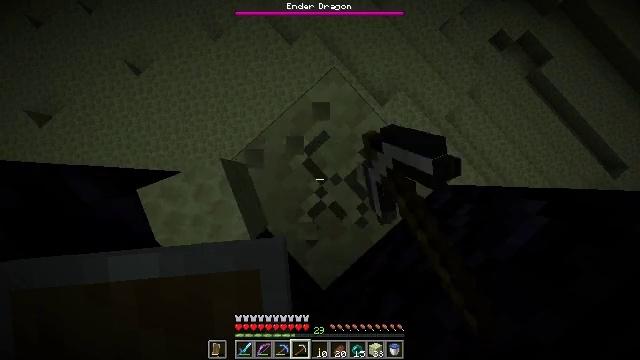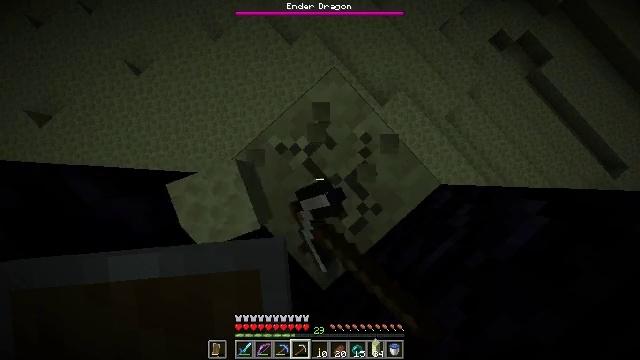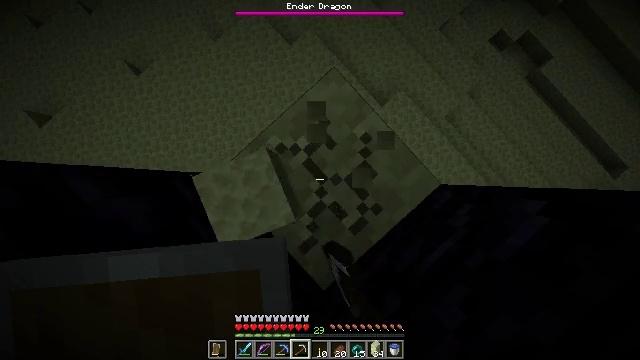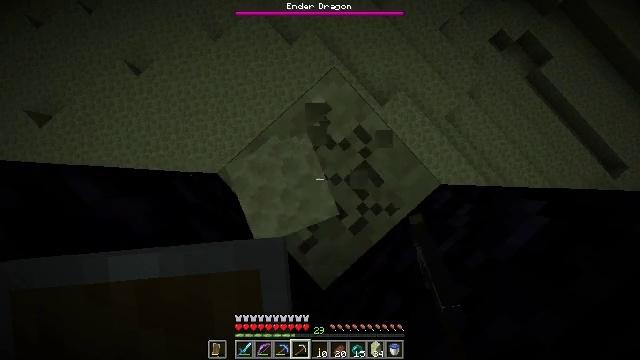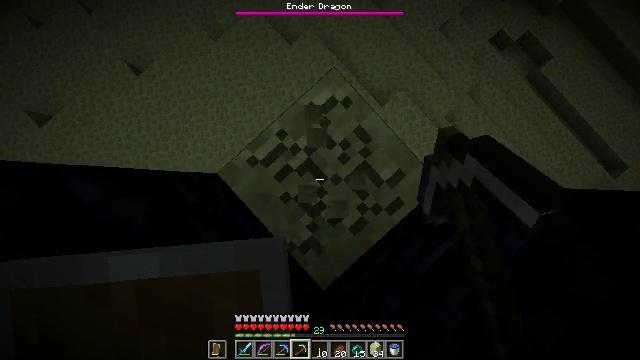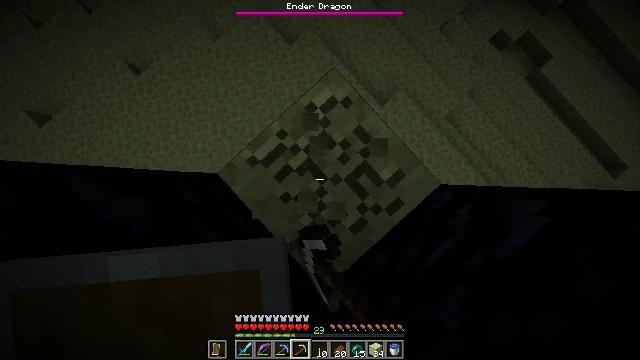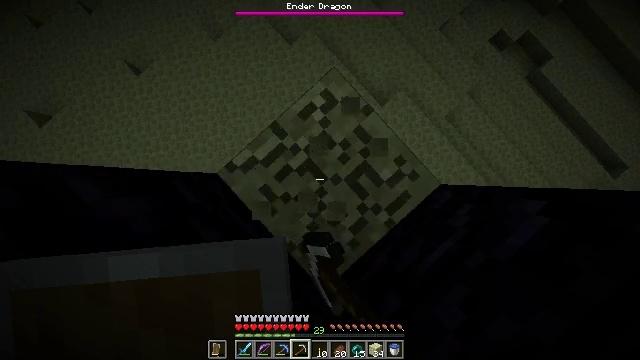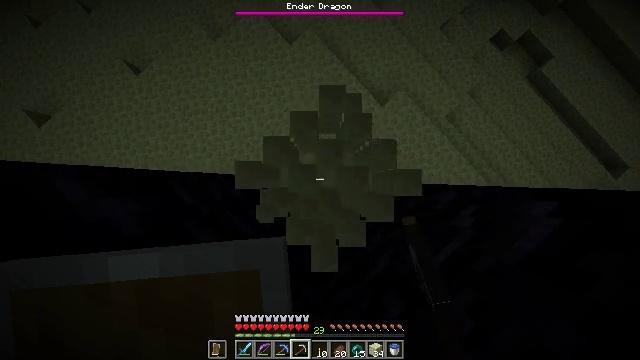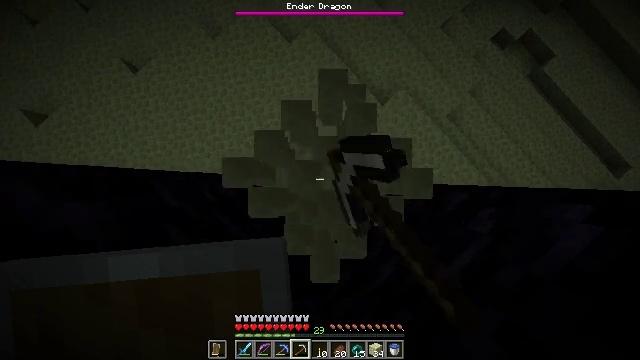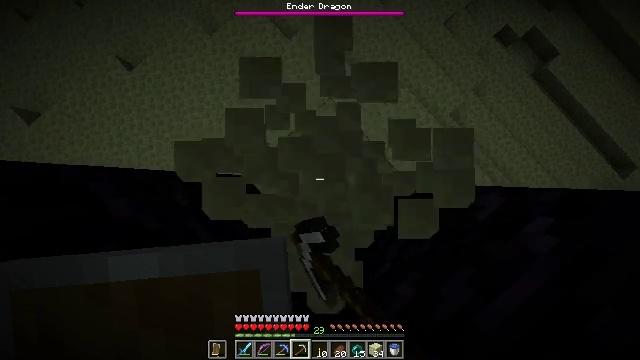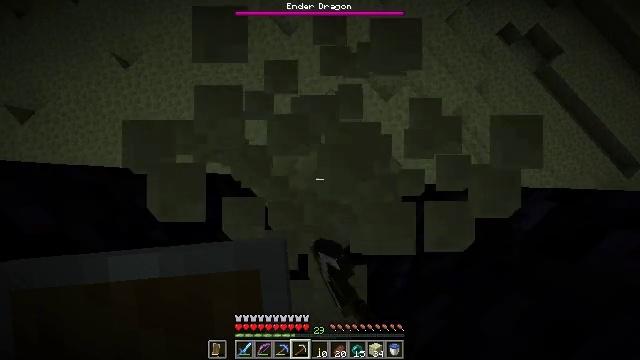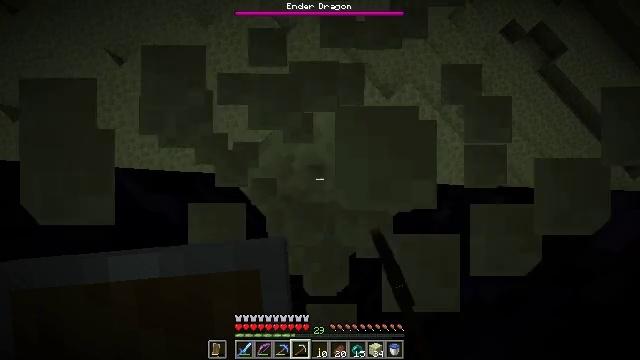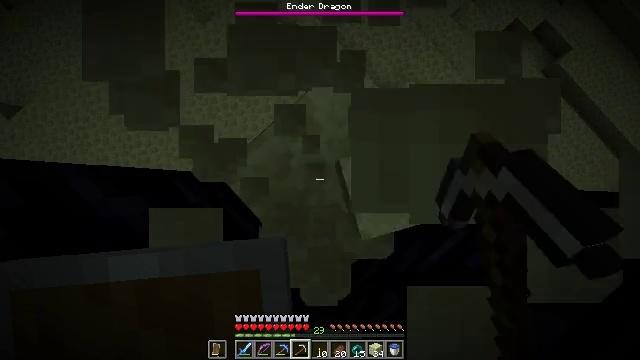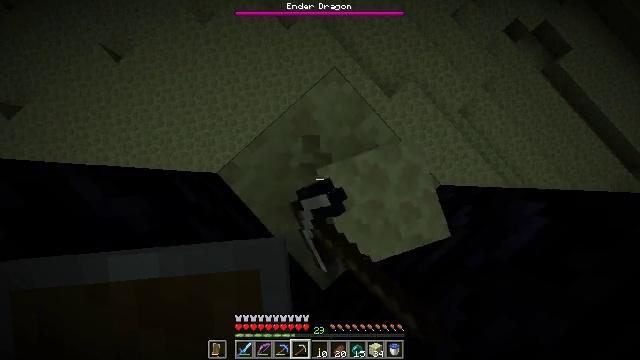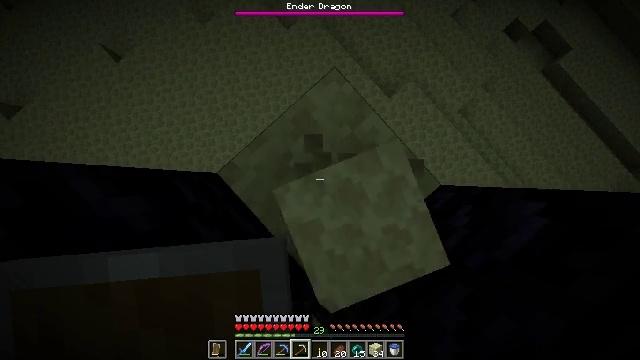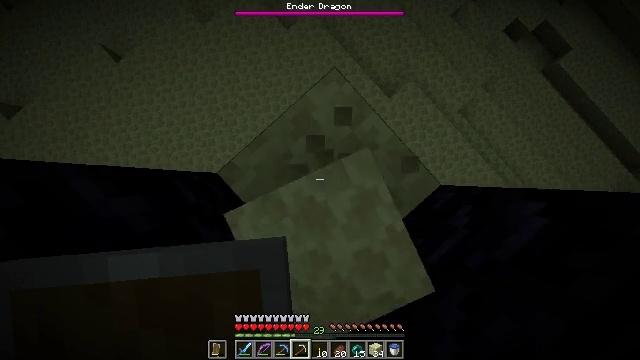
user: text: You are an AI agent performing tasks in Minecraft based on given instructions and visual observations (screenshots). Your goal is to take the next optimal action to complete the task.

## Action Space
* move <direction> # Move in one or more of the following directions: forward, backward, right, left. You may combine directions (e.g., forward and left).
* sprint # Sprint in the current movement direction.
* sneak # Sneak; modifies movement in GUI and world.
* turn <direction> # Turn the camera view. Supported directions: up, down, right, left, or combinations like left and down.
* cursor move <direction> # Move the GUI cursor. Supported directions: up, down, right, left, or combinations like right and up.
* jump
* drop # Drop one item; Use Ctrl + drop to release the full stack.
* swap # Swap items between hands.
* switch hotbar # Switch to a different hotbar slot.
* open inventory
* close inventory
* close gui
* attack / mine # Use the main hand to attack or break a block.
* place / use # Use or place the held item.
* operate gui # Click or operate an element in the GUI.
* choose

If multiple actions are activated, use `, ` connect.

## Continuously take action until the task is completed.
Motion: motion action
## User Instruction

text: Collect end stone for your base.
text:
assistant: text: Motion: attack / mine
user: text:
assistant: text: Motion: attack / mine
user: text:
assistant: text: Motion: attack / mine
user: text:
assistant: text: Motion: attack / mine
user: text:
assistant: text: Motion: attack / mine
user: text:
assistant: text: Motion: attack / mine
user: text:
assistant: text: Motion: attack / mine
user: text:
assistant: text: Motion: attack / mine
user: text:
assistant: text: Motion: attack / mine
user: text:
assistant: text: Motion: attack / mine
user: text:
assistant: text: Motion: attack / mine
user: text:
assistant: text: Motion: attack / mine
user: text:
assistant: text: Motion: attack / mine
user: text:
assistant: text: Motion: attack / mine
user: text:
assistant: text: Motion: attack / mine
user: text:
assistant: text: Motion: attack / mine
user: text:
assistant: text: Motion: attack / mine
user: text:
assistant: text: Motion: attack / mine
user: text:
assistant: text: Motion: attack / mine
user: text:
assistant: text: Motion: attack / mine
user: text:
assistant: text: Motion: attack / mine
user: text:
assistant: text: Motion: attack / mine
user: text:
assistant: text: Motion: attack / mine
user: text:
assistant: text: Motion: attack / mine
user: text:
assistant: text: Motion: attack / mine
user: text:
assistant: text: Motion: attack / mine
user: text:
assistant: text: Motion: attack / mine
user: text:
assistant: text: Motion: attack / mine
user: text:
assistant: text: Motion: attack / mine
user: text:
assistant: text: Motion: attack / mine